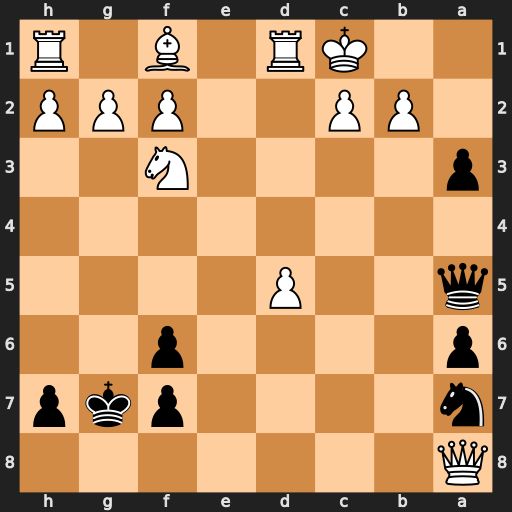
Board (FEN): Q7/n4pkp/p4p2/q2P4/8/p4N2/1PP2PPP/2KR1B1R
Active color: b
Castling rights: -
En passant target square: -
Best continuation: a2 c3 a1=Q+ Kd2 Qxb2+